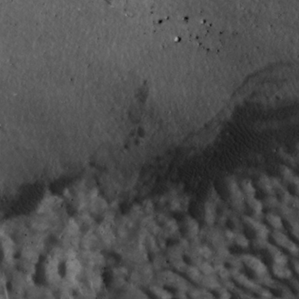
Label: non_frost